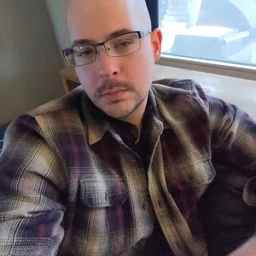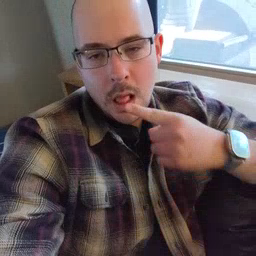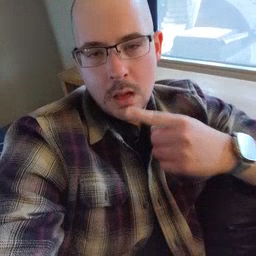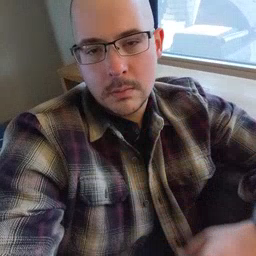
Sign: tongue